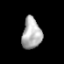
Tissue: prostate
Cell type: Epithelial cells
Senescence score: 0.3601
Nuclear area (px): 587
Mean DAPI intensity: 176.066